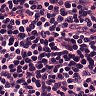
Metastatic tissue present: no